Question: I have a tree with DefaultMutableTreeNodes only. I want to write a TreeCellRenderer that depends on the type of the contained user object. I tried to write a simple example (which doesn't work. That's why I ended up here). On the first level beyond the root node, the types of the user objects are either 'AANodeUserObject'or 'LocalAANodeUserObject'. Both should be rendered with directory icons even though there might be no child. The other feature of this renderer is, that it should render nodes with user object type 'AANodeUserObject' in red color and bold when they are not "current" (in my example, this is always 'true'). Here is my code:
'''
public Component getTreeCellRendererComponent(final JTree tree, final Object value, final boolean sel, final boolean expanded, final boolean leaf, final int row, final boolean hasFocus)
{
super.getTreeCellRendererComponent(tree, value, sel, expanded, leaf, row, hasFocus);
// Precondition fur Default TreeNode
Object userObject = ((DefaultMutableTreeNode) value).getUserObject();
if (userObject instanceof TestTree.AANodeUserObject || userObject instanceof TestTree.LocalAANodeUserObject)
{
if (expanded)
{
setIcon(openIcon);
}
else
{
setIcon(closedIcon);
}
}
if (userObject instanceof TestTree.AANodeUserObject)
{
TestTree.AANodeUserObject aAnode = (TestTree.AANodeUserObject) userObject;
if (!mVersionInfo.get(aAnode))
{
renderOutdatedAaNode();
} else {
renderDefault();
}
} else {
renderDefault();
}
return this;
}
private void renderDefault()
{
setTextNonSelectionColor(cColorBlack);
setTextSelectionColor(cColorBlack);
setFont(getFont().deriveFont(Font.PLAIN));
}
private void renderOutdatedAaNode()
{
setTextNonSelectionColor(cColorRed);
setTextSelectionColor(cColorRed);
setFont(getFont().deriveFont(Font.BOLD));
}
'''
You can see the result on the attached picture.
What irritates me is that the directory-icon-thing works fine, the text style doesn't: only the second node (Hashmap value is 'false') AANodeUserObject should be red and nothing else.
What am I doing wrong? Can somebody help?
Thanks!
Mathias
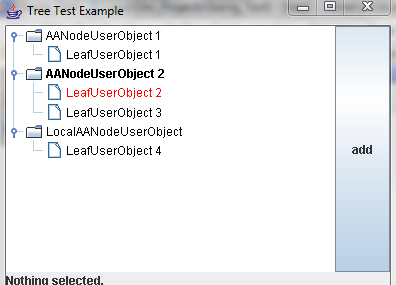
Answer: I solved the problems by calling 'super.getTreeCellRendererComponent(tree, value, sel, expanded, leaf, row, hasFocus)' twice:
- The first time as first line of 'getTreeCellRendererComponent()'. Without the call, 'getFont(setFont())' to set the font style to bold will return a 'NullPointerException'.- The second time at the last line in the method to render the nodes properly.
There might be another solution but after many different tries, this has worked for me.